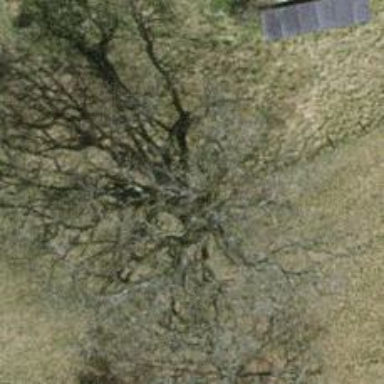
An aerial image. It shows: Broadleaved tree in natural setting.